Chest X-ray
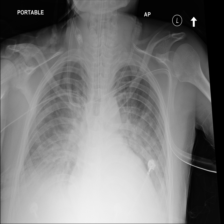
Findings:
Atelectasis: positive
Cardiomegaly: negative
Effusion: positive
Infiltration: positive
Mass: negative
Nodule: negative
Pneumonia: negative
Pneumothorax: negative
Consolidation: positive
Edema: positive
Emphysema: negative
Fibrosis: negative
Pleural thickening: negative
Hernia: negative